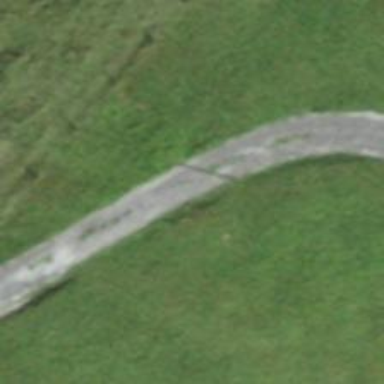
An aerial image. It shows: Grass path.